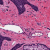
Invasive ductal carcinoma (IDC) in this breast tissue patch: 0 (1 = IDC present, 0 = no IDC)